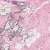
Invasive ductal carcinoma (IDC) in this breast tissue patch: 0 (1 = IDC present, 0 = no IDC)